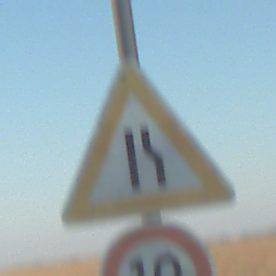
Verkehrszeichen: EinseitigVerengteFahrbahnRechts
Zusatzzeichen unten: Geschwindigkeit10
Umgebung: Outdoor, Nature
Tageszeit: SunriseSunset
Wetter: Clear
Licht: Natural
Jahreszeit: NotSpecified
Kontrast: HighContrast